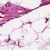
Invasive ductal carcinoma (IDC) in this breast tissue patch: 0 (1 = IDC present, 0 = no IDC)